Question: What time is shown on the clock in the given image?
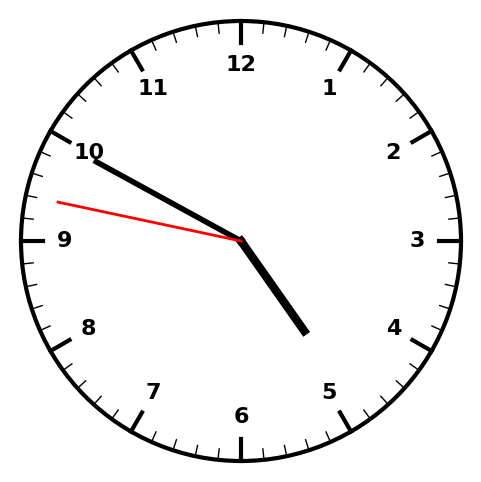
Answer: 04:49:47